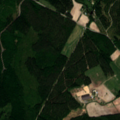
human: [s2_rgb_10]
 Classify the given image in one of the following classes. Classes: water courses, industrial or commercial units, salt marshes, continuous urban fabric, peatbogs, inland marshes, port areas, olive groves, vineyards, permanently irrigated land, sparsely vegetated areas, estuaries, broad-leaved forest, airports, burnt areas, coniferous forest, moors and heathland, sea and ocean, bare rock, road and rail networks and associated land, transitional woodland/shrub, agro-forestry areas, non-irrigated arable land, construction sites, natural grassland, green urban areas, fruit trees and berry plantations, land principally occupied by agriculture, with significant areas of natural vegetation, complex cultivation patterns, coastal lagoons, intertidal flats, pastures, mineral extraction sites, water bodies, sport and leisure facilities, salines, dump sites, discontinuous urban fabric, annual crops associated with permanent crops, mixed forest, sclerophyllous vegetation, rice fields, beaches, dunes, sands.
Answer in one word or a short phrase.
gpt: non-irrigated arable land, coniferous forest, mixed forest